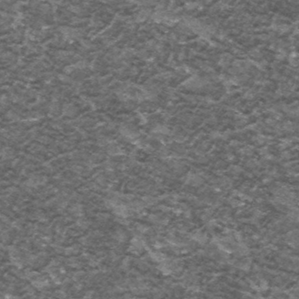
Label: frost